Question: As shown in following screenshot a maven library is marked as red - even though it exist in local maven repo
'''
/Users/steve/.m2/repository/com/typesafe/akka/akka-remote_2.10/2.2.3/akka-remote_2.10-2.2.3.jar
'''

Here it is on the local file system
'''
21:43:12/scaladem:35 $ls -l /Users/steve/.m2/repository/com/typesafe/akka/akka-remote_2.10/2.2.3/akka-remote_2.10-2.2.3.jar
-rw-r--r-- 1 steve staff <PHONE> Feb 21 21:42 /Users/steve/.m2/repository/com/typesafe/akka/akka-remote_2.10/2.2.3/akka-remote_2.10-2.2.3.jar
'''
Here are maven entries in pom.xml
'''
<dependency>
<groupId>com.typesafe.akka</groupId>
<artifactId>akka-actor_2.10</artifactId>
<version>2.2.3</version>
</dependency>
<dependency>
<groupId>com.typesafe.akka</groupId>
<artifactId>akka-remote_2.10</artifactId>
<version>2.2.3</version>
</dependency>
'''
Note also:
'''
mvn package
'''
works fine from the command line
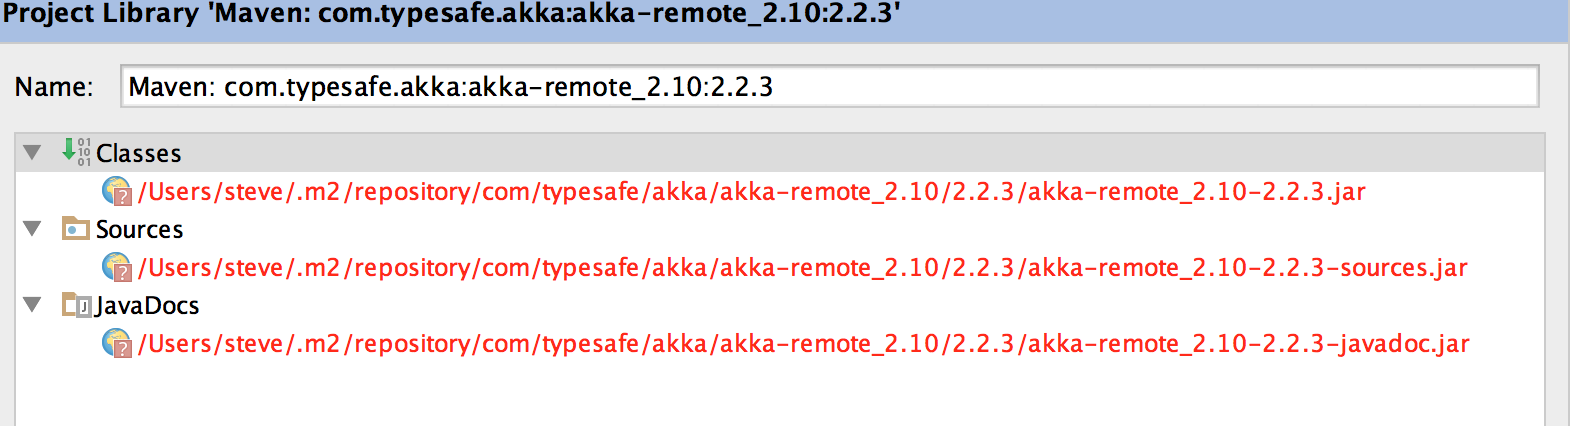
Answer: It just happened to me. Re-import didn't work. I solved it by
1. Remove your dependency from the POM
2. Save the POM (assume you have "Enable Auto-Import", if not, check "Import Maven projects automatically" from settings)
3. Add the dependency back
It is basically re-import, but it does the magic for me. Good luck.